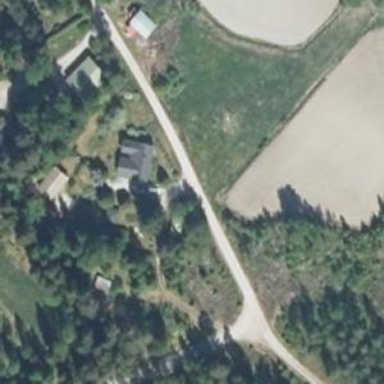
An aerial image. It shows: Unclassified road.